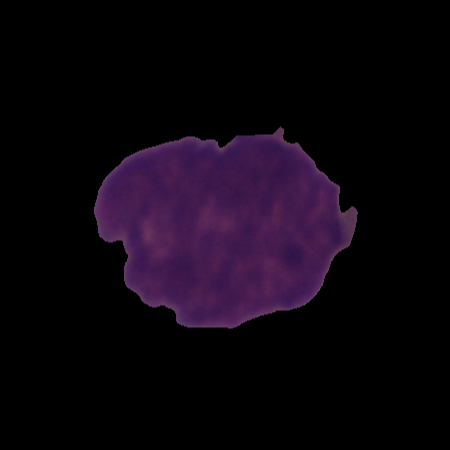
Label: cancer